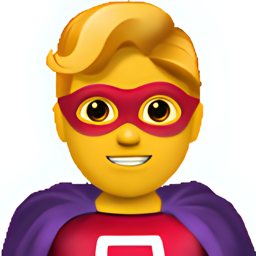
Name: man superhero
Emoji: 🦸‍♂️
Group: People & Body
Sub-group: person-fantasy